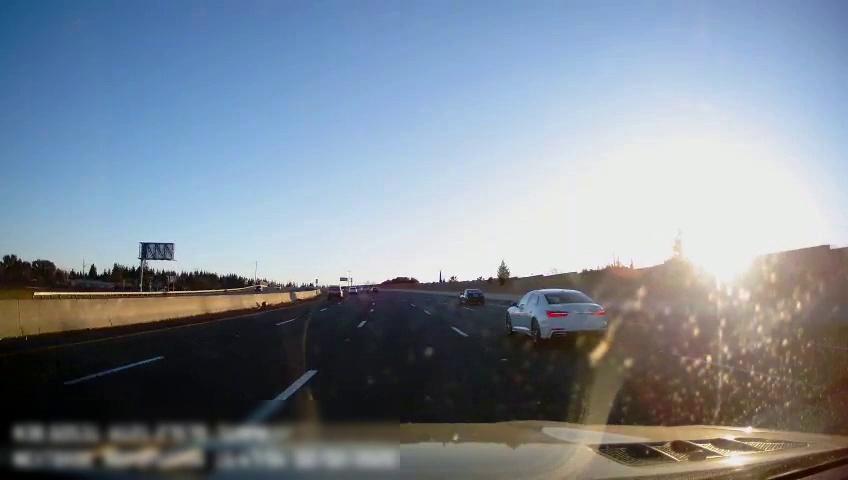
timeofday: Day
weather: Sunny
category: Drivable Space
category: Drivable Space
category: Vehicles | SUV
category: Vehicles | Car
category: Vehicles | Car
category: Lanes | Alternate Lane
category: Lanes | Alternate Lane
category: Lanes | Current Lane
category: Lanes | Current Lane
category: Lanes | Alternate Lane
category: Lanes | Alternate Lane